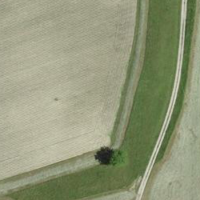
EUNIS habitat code: 52
Species observed at this site:
Plantago media
Campanula rapunculus